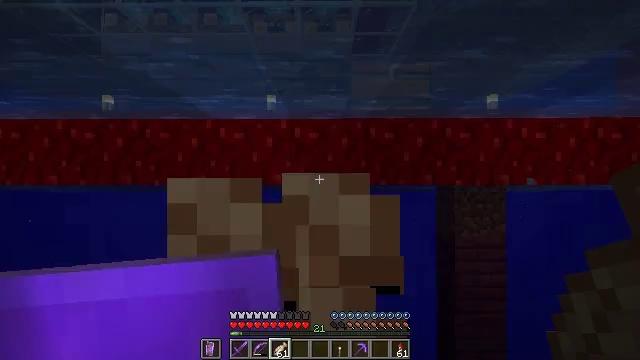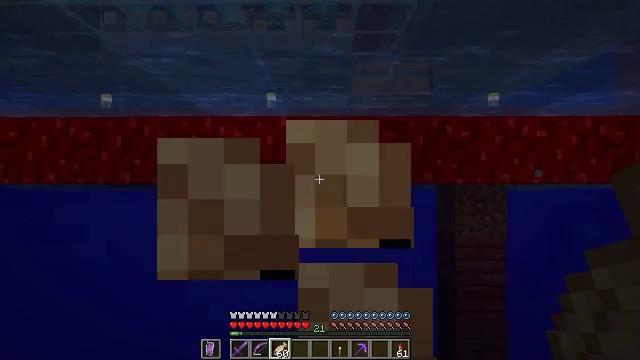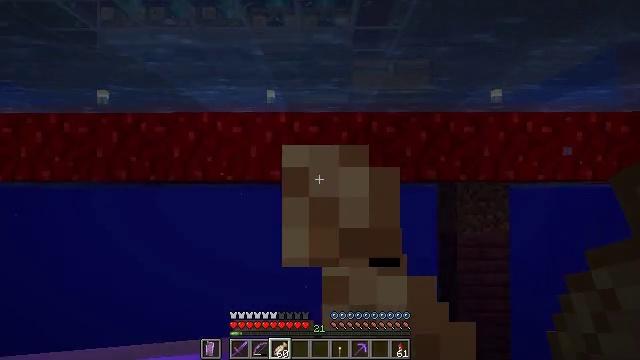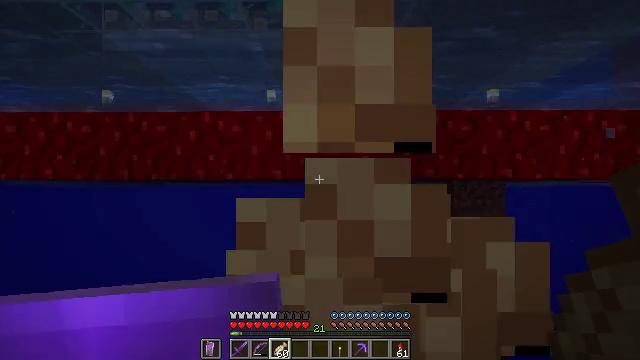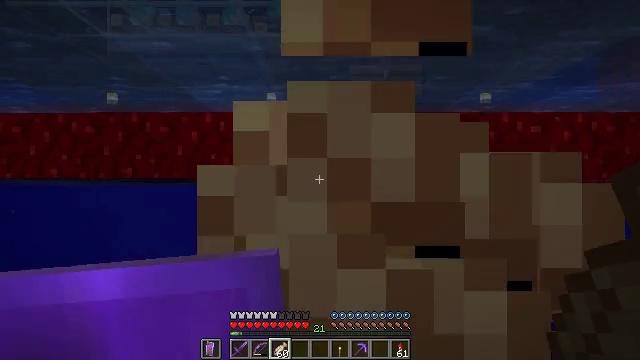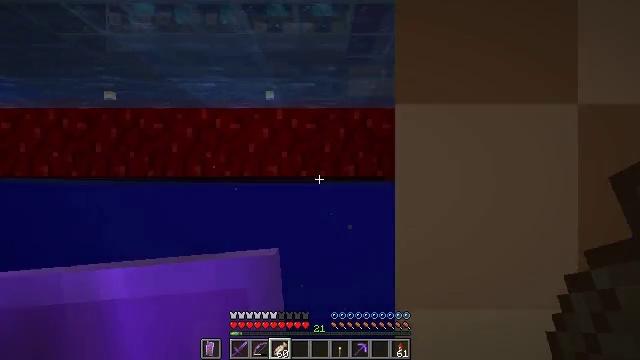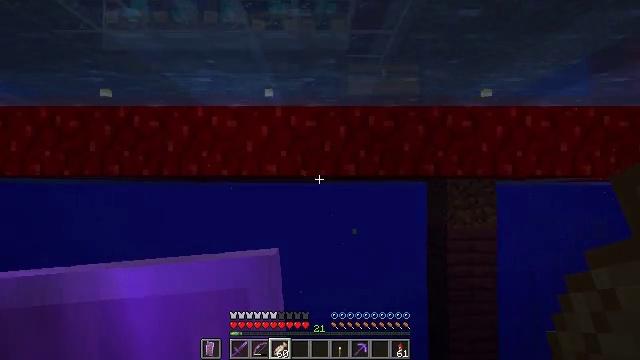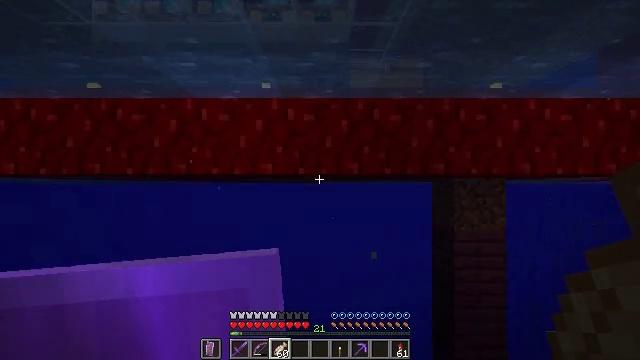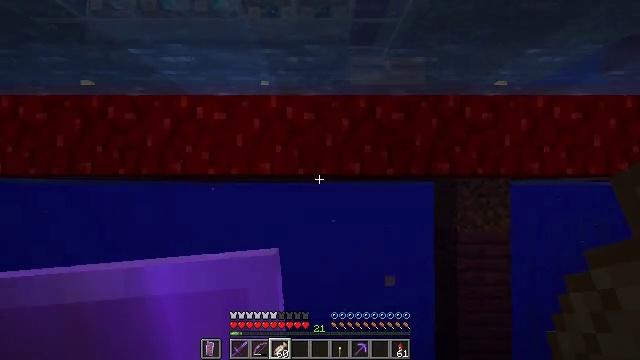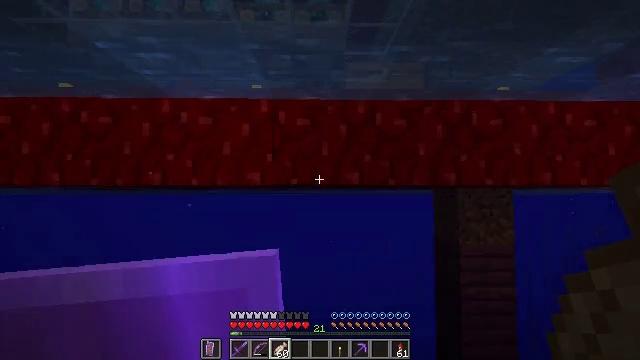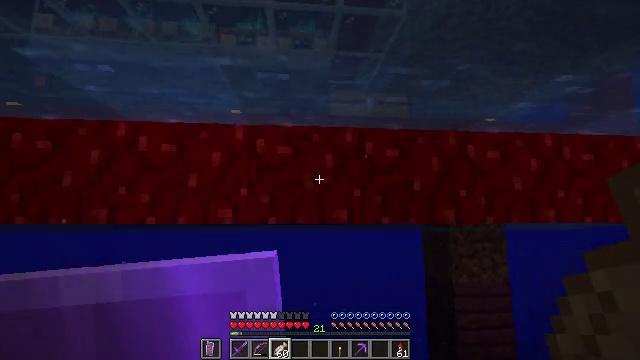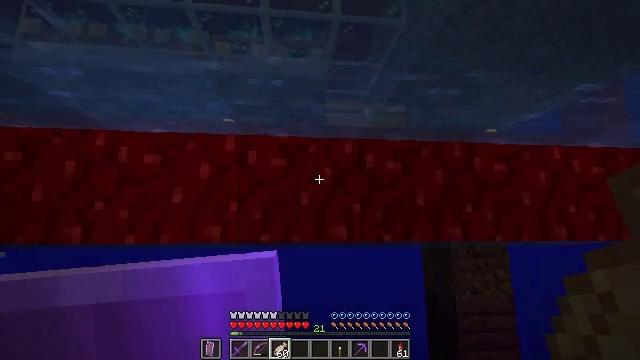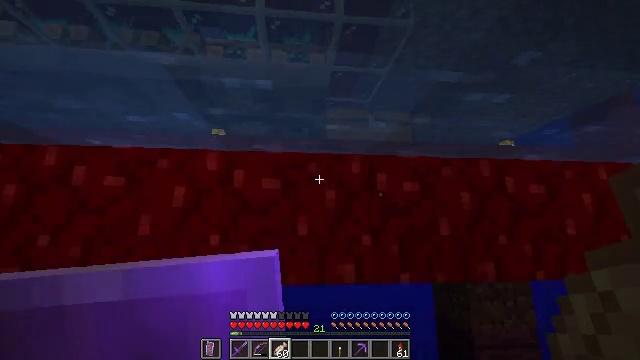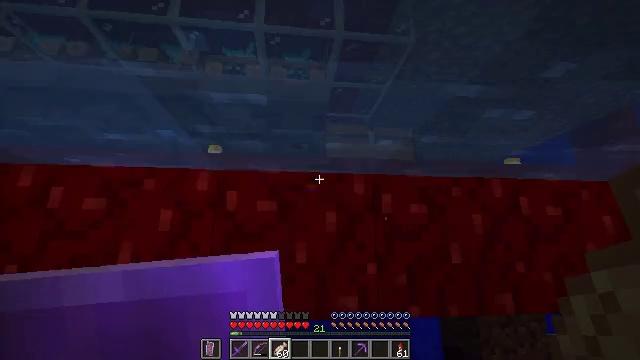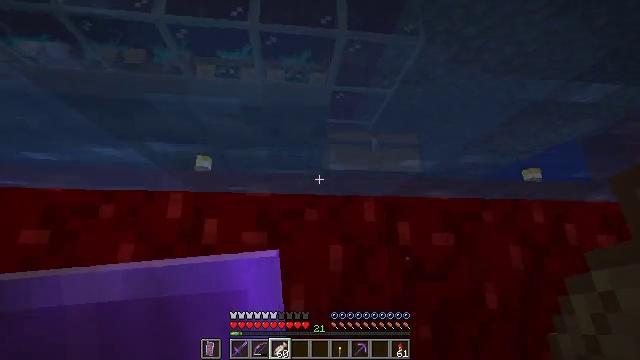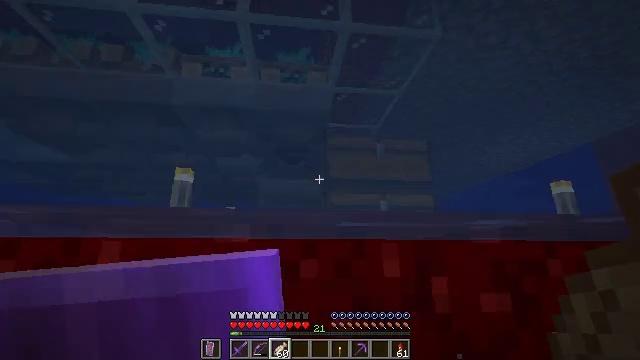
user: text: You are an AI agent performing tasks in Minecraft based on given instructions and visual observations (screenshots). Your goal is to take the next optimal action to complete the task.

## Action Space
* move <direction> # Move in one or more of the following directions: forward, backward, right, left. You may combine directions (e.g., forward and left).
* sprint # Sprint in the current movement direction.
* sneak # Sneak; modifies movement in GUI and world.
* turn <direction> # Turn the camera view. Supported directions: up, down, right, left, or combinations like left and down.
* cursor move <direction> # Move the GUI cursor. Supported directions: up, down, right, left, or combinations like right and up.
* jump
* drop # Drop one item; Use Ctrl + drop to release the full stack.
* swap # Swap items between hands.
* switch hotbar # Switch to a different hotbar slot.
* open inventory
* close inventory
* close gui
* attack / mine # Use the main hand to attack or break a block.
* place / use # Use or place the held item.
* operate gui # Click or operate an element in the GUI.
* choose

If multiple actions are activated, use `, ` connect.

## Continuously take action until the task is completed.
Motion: motion action
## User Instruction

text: Attack the sticky piston to retrieve it.
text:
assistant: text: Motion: move forward, sprint, use / place
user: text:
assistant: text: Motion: move forward, sprint, use / place
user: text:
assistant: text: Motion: move forward, sprint
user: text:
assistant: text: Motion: move forward, sprint
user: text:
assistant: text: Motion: move forward, sprint
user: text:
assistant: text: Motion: move forward, sprint
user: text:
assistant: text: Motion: move forward, sprint
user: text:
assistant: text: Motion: move forward, sprint, jump
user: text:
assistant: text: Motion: move forward, sprint, turn right and up, jump
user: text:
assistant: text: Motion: move forward, sprint, turn right and up, jump
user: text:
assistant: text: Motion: move forward, sprint, turn up, jump
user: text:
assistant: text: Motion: move forward, sprint, turn up, jump
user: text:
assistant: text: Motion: move forward, sprint, turn up, jump
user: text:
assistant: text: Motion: move forward, sprint, turn up, jump
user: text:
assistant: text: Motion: move forward, sprint, jump
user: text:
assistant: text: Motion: move forward and move right, sprint, jump
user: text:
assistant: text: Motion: move forward and move right, sprint, jump
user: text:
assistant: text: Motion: move forward and move right, sprint, jump
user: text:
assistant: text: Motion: move forward and move right, sprint, jump
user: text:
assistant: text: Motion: move forward and move right, sprint, jump
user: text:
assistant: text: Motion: move right, sprint, jump
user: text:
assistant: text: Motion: move right, jump
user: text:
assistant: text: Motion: move right, jump
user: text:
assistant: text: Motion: move right, jump
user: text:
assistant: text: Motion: move back and move right, turn left, jump
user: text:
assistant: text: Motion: move back and move right, turn left and down, jump
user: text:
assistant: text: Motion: move back and move right, turn left and down, jump
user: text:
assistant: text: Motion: move back and move right, jump
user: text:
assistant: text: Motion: move back and move right, jump
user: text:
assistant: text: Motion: move back and move right, jump